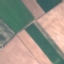
Land use / land cover: AnnualCrop